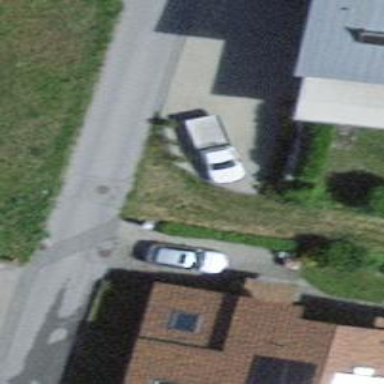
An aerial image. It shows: Driveway with dirt surface.